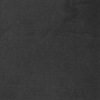
Label: dusty